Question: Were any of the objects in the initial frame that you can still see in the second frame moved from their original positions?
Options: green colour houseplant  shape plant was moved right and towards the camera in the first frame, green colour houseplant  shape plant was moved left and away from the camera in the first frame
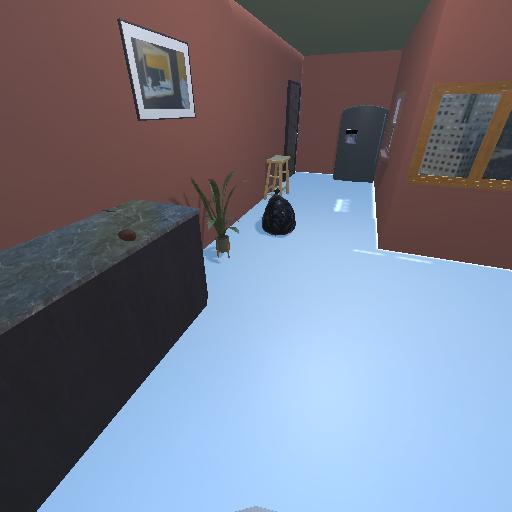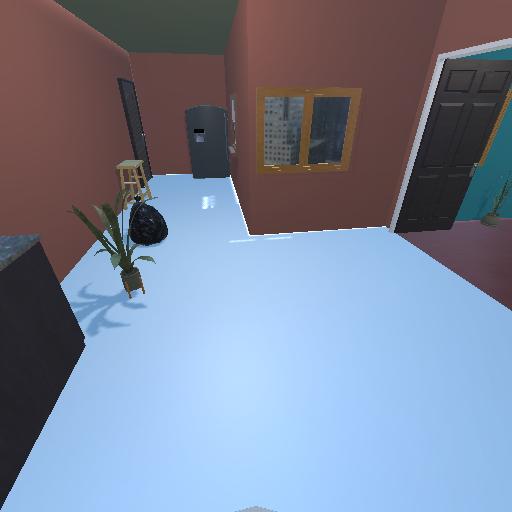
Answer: green colour houseplant  shape plant was moved right and towards the camera in the first frame